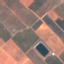
Land use / land cover: PermanentCrop